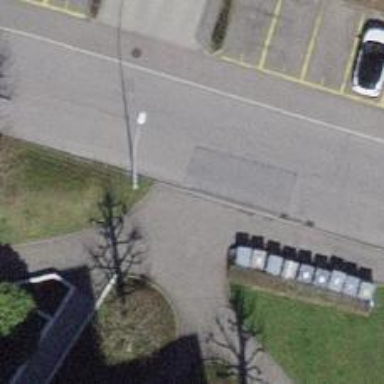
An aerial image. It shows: Kerb serving as barrier.